Interaction volume radius: 10 \u00c5
Interaction volume height: 10 \u00c5
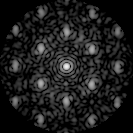
Disorder parameter: 0.4458